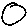
Label: circle